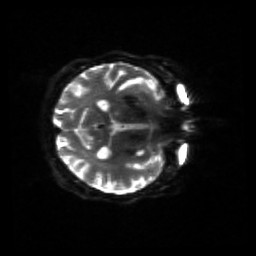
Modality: sbref
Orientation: axial
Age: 67
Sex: female
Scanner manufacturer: siemens
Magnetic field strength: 3 T
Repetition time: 4.71 s
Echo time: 0.0906 s